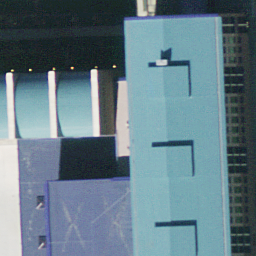
Label: buildings